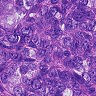
Metastatic tissue present: yes